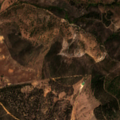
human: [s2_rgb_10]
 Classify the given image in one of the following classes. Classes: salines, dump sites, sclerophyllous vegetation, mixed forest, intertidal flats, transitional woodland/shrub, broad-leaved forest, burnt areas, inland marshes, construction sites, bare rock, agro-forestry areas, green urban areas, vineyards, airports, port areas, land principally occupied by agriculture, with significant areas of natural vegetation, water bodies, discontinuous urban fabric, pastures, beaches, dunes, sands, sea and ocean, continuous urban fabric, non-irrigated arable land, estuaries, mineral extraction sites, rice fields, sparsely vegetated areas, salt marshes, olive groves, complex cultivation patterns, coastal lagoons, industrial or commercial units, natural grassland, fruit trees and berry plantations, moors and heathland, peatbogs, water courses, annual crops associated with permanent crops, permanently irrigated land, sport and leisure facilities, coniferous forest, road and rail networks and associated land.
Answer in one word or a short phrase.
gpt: land principally occupied by agriculture, with significant areas of natural vegetation, broad-leaved forest, sclerophyllous vegetation, transitional woodland/shrub